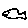
Label: fish